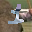
Label: 1